Question: I apologize for the vague title, I'm not really sure how this problem would best be identified, and had difficulty finding preexisting questions on this matter.
I want the screen to look like the image on the left, but in practice it's looking like the image on the right.

The left is the fragment for a drawing toolbar, with placeholder icons for a pencil and eraser shown. It's desired that it always be in the bottom corner of the screen, while the rest of the screen is a drawing field (which is implemented in another fragment). I have a single activity which instantiates both fragments, which is shown on the right. As you can see, the toolbar elements are not in the desired spot. I do not know why this is happening. I know that I can move the toolbar fragment to its desired spot by adding buttons and such to the other fragment, but that would obfuscate the drawing field and so it is not desirable. How do I best deal with this issue?
Below is code for both XML files:
Drawing Toolbar:
'''
<?xml version="1.0" encoding="utf-8"?>
<LinearLayout xmlns:android="http://schemas.android.com/apk/res/android"
android:layout_width="wrap_content"
android:layout_height="40dp"
android:layout_gravity="bottom|left"
android:orientation="horizontal"
>
<ImageButton
android:id="@+id/pencil"
android:layout_width="40dp"
android:layout_height="40dp"
android:layout_gravity="left"
android:background="@drawable/pencil"
/>
<ImageButton
android:id="@+id/eraser"
android:layout_width="40dp"
android:layout_height="40dp"
android:layout_gravity="center"
android:background="@drawable/eraser"
/>
</LinearLayout>
'''
And the Instantiating Activity:
'''
<LinearLayout xmlns:android="http://schemas.android.com/apk/res/android"
xmlns:tools="http://schemas.android.com/tools"
android:layout_width="wrap_content"
android:layout_height="wrap_content"
android:orientation="vertical"
android:paddingLeft="@dimen/activity_horizontal_margin"
android:paddingRight="@dimen/activity_horizontal_margin"
android:paddingTop="@dimen/activity_vertical_margin"
android:paddingBottom="@dimen/activity_vertical_margin"
tools:context=".com.example.chris.drawingtest.DrawingActivity">
<fragment
android:name="com.example.chris.drawingtest.DrawingFragment"
android:id="@+id/Drawing"
android:layout_width="wrap_content"
android:layout_height="wrap_content"
tools:layout="@layout/fragment_drawing"
/>
<fragment
android:name="com.example.chris.drawingtest.ToolbarFragment"
android:layout_width="wrap_content"
android:layout_height="wrap_content"
android:id="@+id/Toolbar"
tools:layout="@layout/fragment_toolbar"
/>
</LinearLayout>
'''
Thank you for any help!
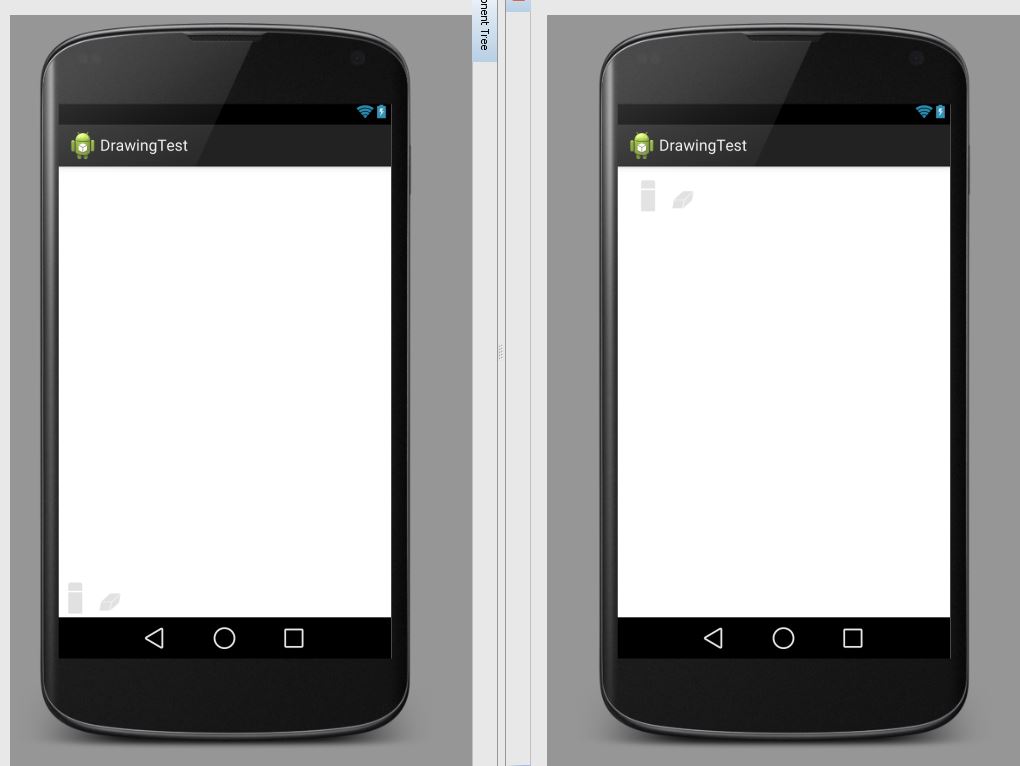
Answer: The drawing fragment has no content currently. The toolbar content does have content. It is directly below the drawing fragment.
Something below nothing ends up being at the very top.
'''
android:layout_alignParentBottom="true"
'''
Sorry, read this too quickly. 'LinearLayout' doesn't provide 'layout_alignParentBottom'. Instead, you'll want to use this:
'''
android:layout_gravity="bottom"
'''